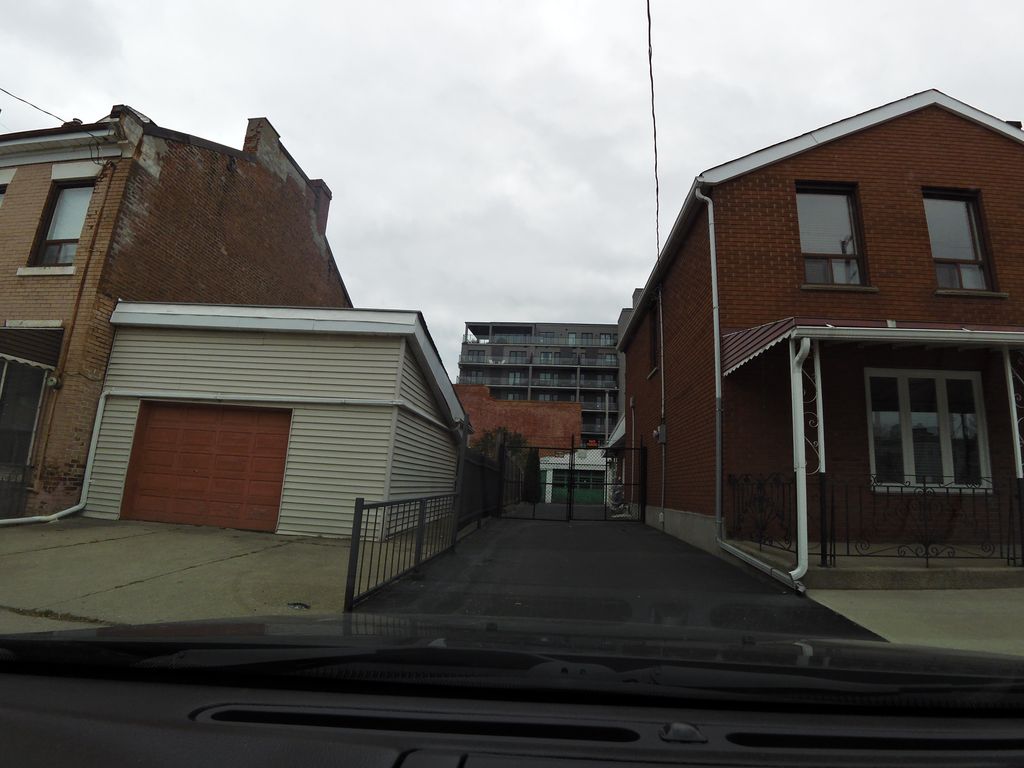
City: hamilton